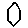
Label: hexagon